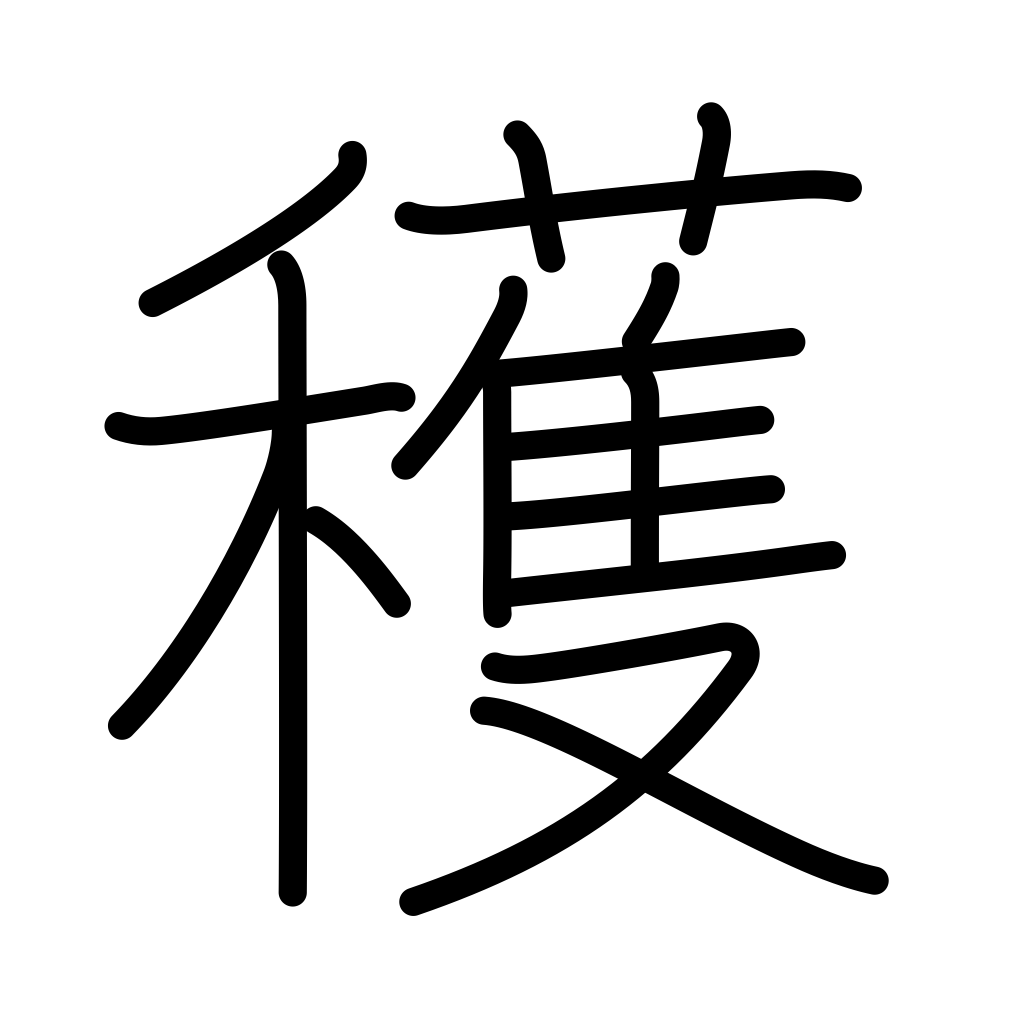
Meaning: harvest, reap